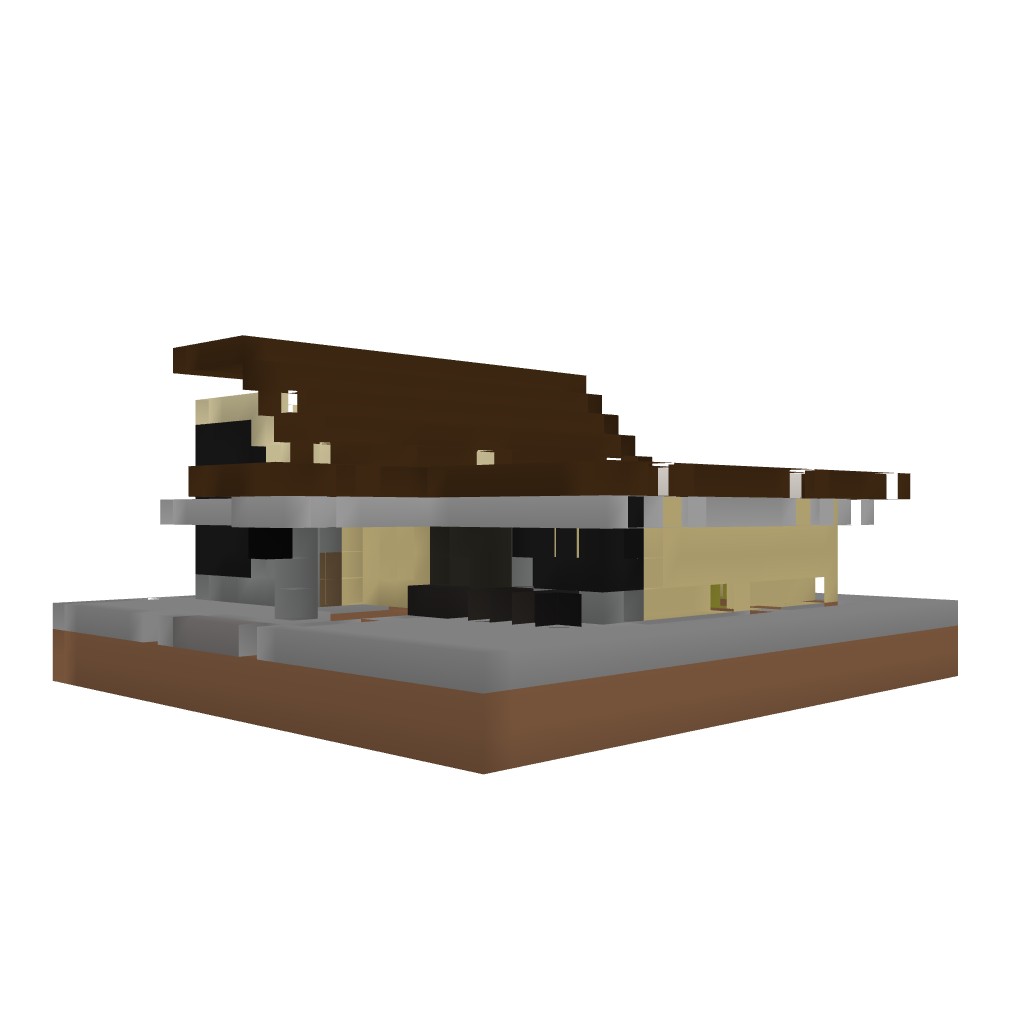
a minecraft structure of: Modern House 001